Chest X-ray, PA view. Patient: 53 years old, sex F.
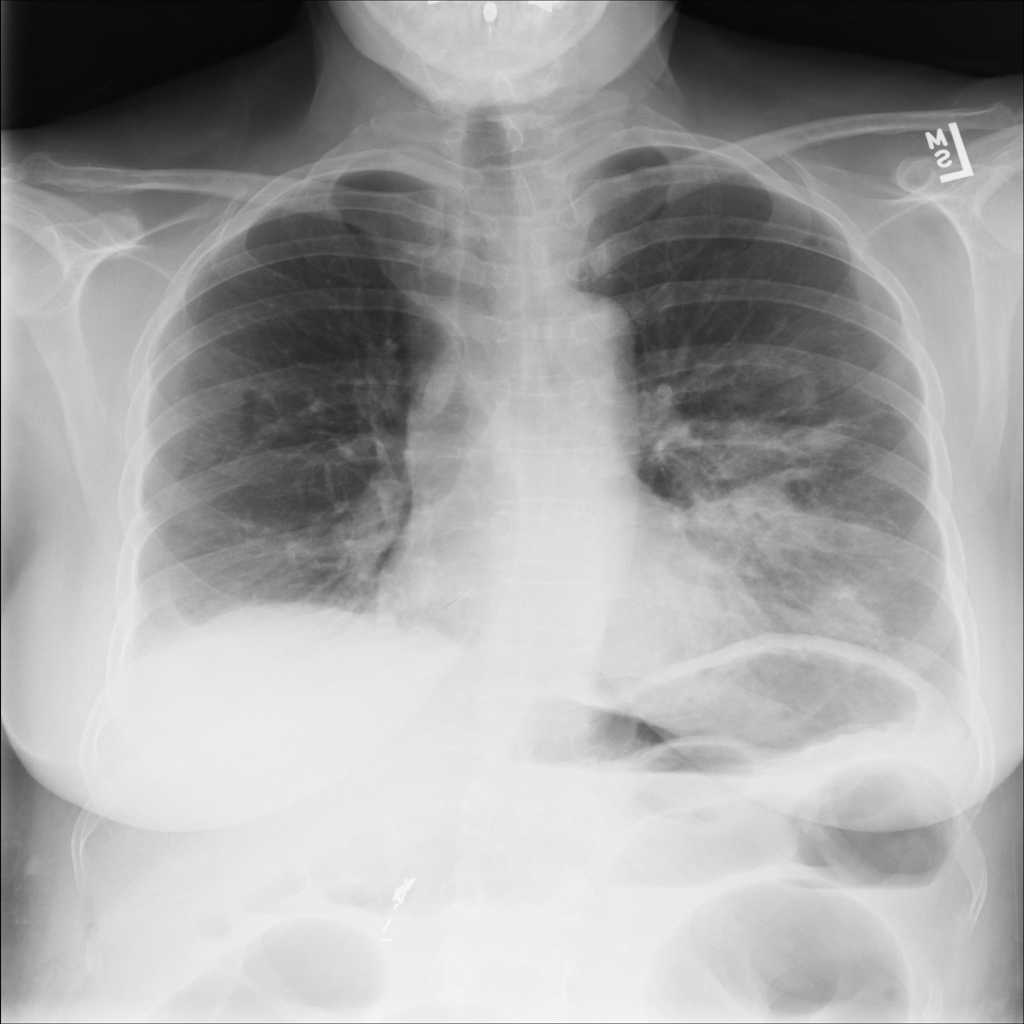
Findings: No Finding